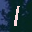
Label: 1